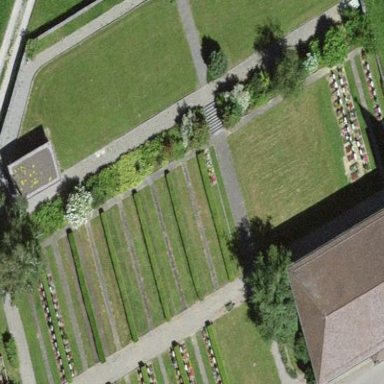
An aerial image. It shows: Cemetery.